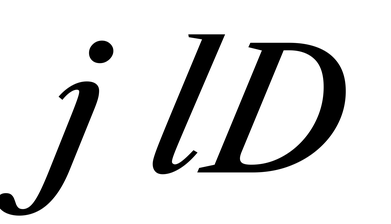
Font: LibreCaslonText-Italic_Medium_Italic